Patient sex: M
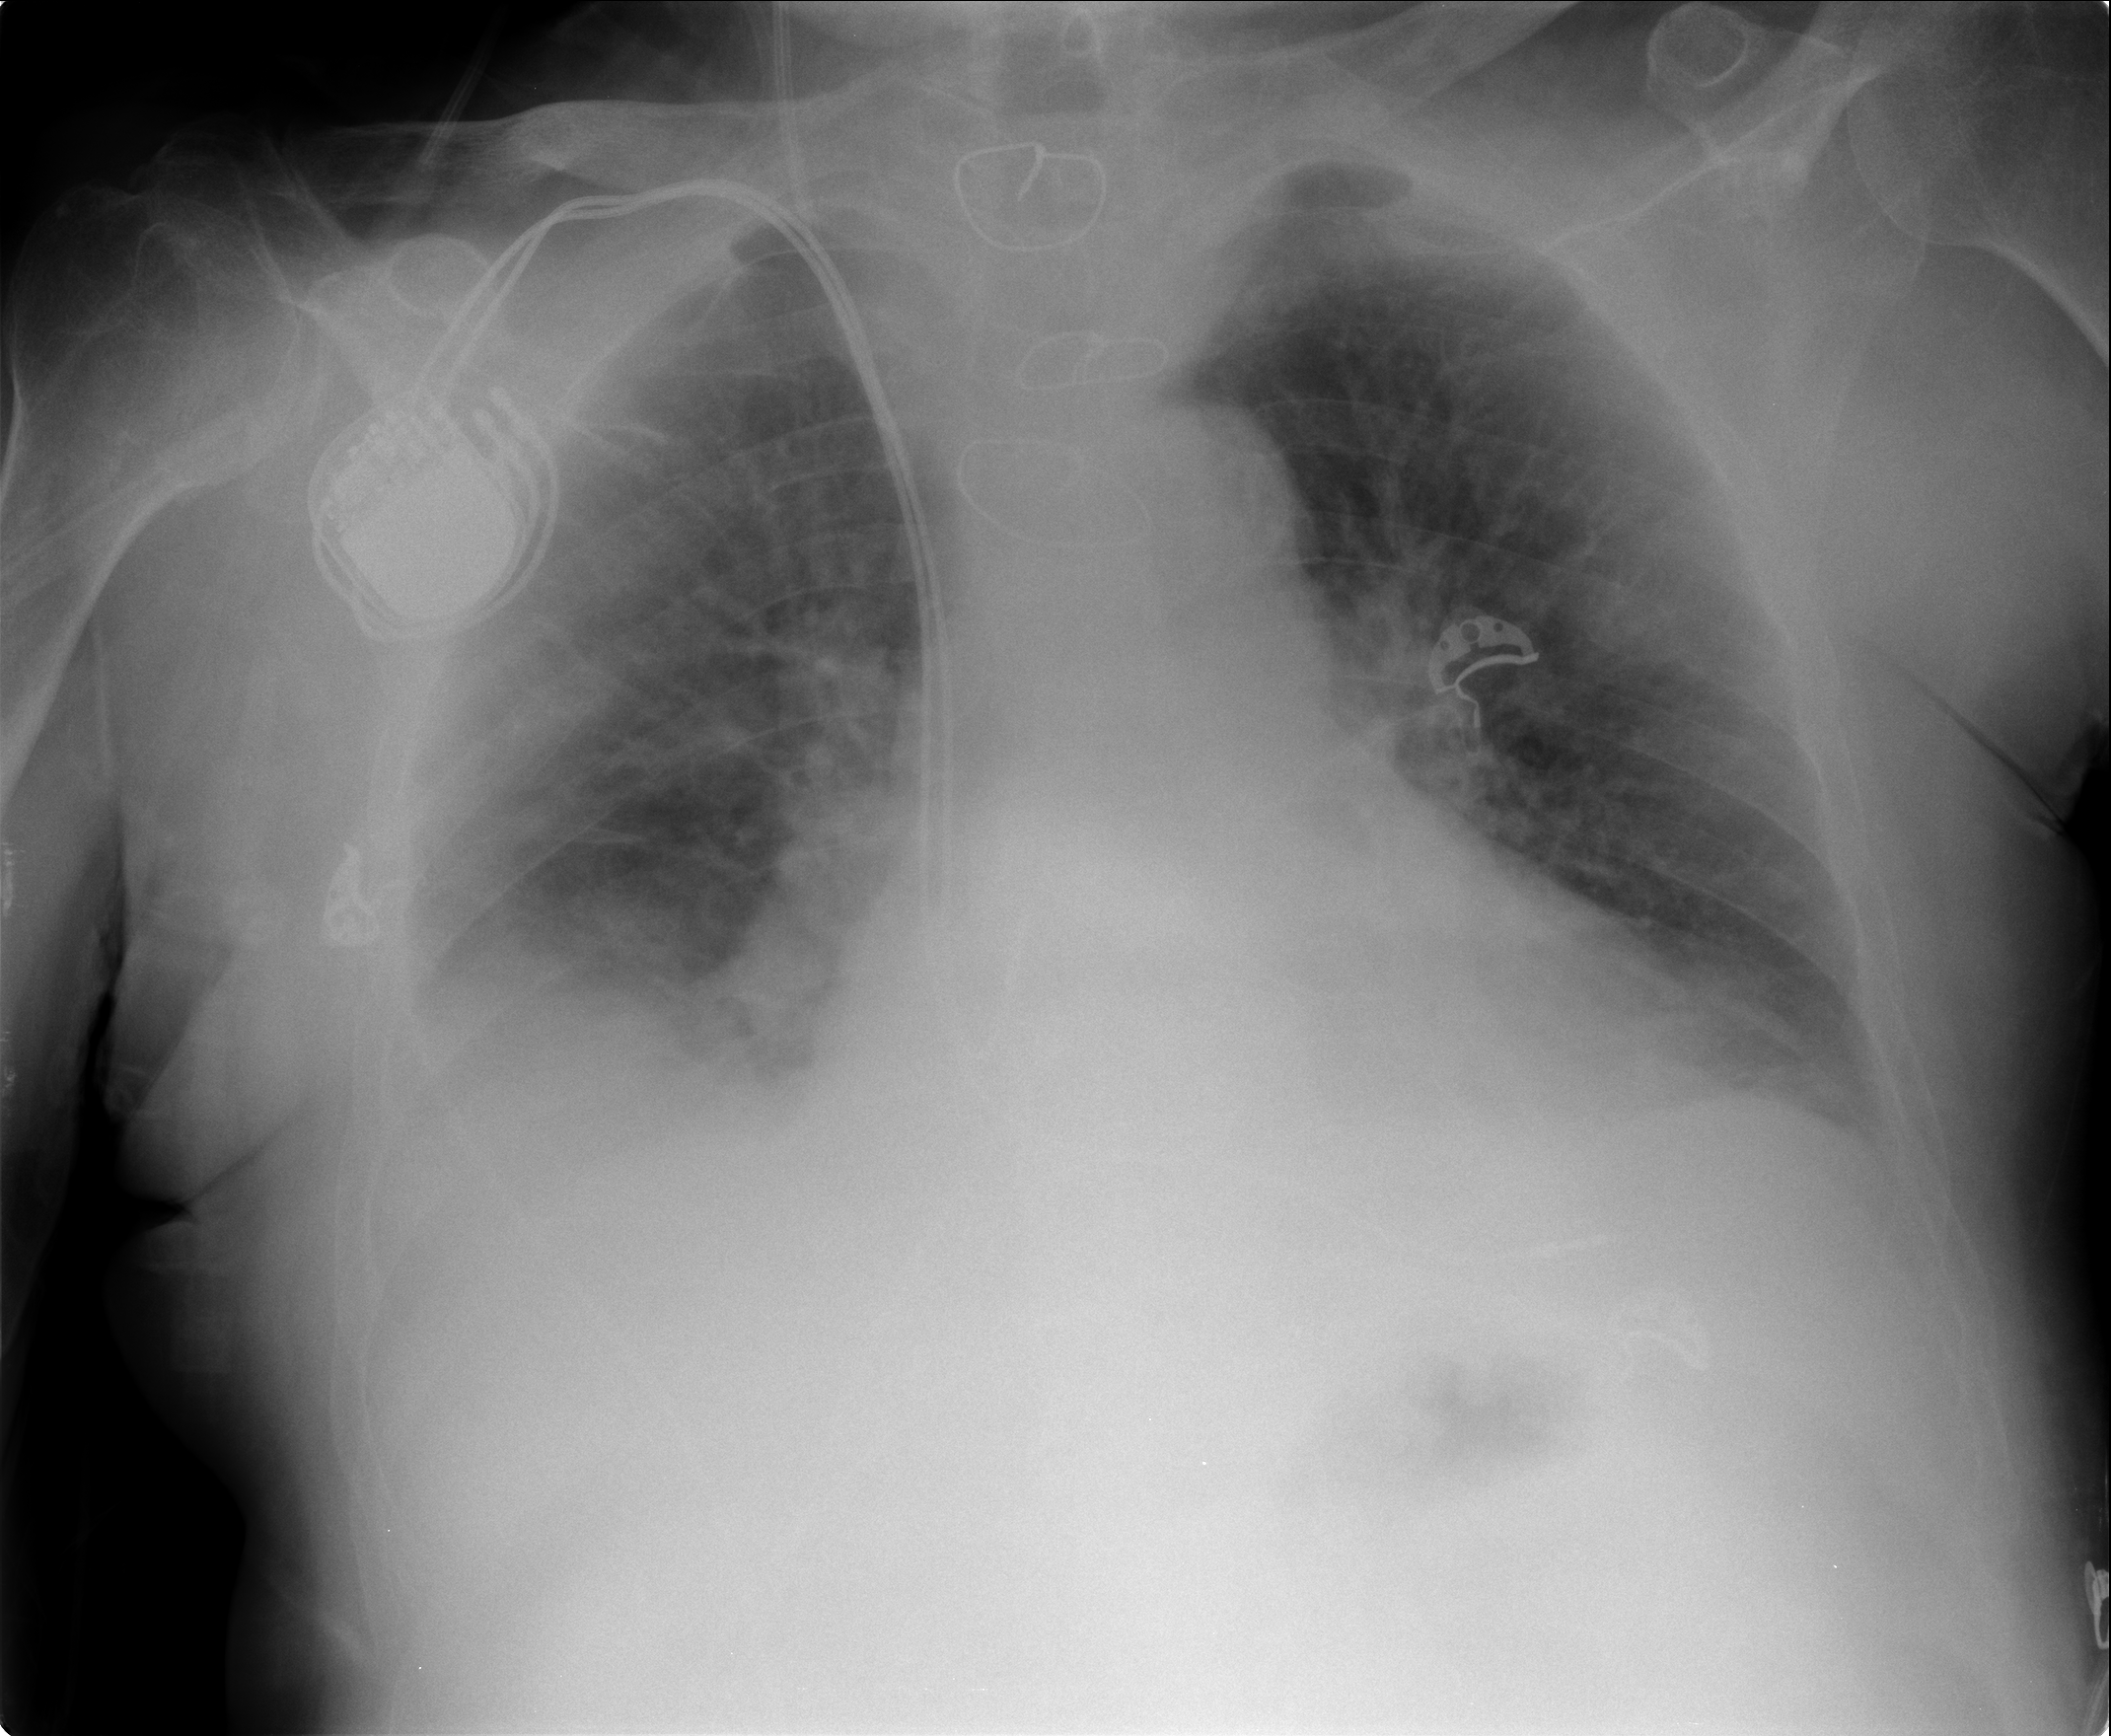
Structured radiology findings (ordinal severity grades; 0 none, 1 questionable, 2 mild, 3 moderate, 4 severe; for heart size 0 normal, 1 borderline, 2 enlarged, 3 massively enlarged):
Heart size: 2
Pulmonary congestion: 3
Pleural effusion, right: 2
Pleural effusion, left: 1
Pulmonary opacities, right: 2
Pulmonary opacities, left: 2
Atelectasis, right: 2
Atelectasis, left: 2